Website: macys
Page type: delivery-shipping
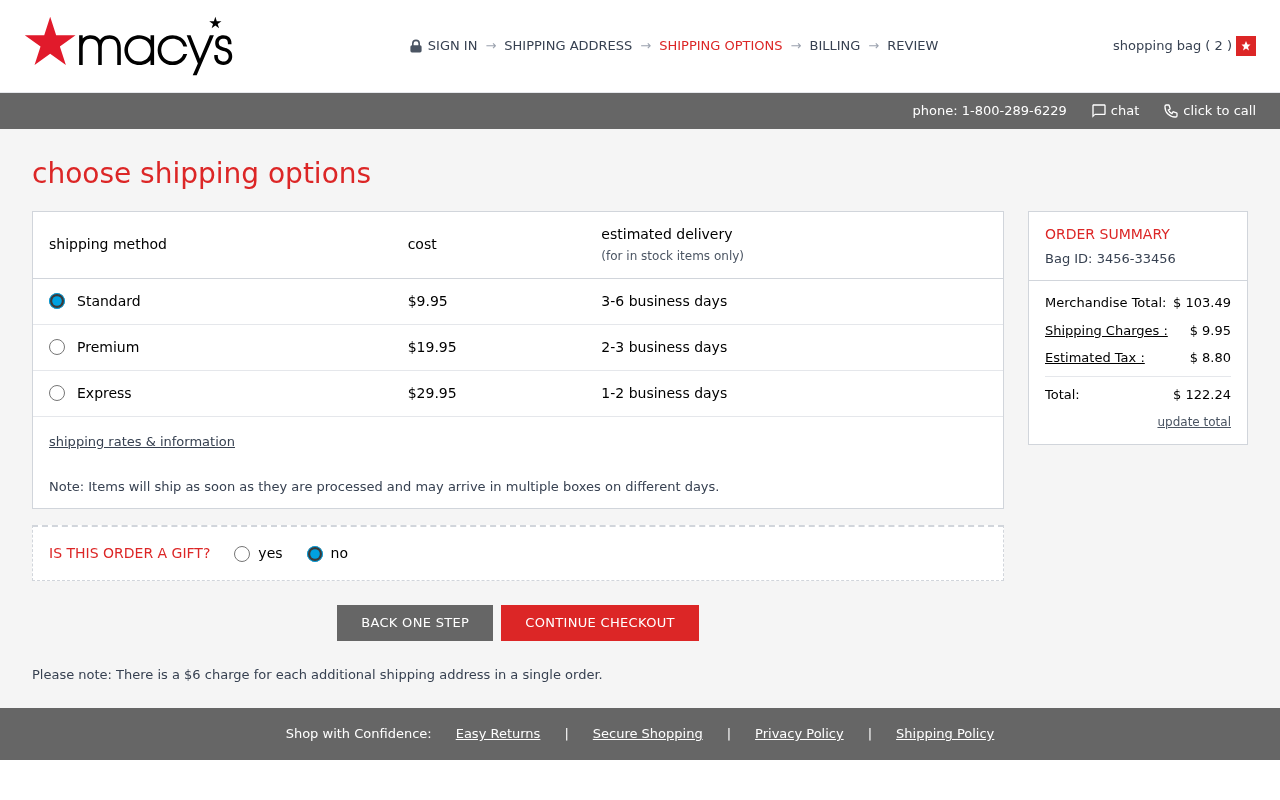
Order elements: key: ORDER_NUM_ITEMS
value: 2
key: ORDER_SHIPPING_COST
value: $ 9.95
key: ORDER_SHIPPING_COST
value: $9.95
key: ORDER_ID
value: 3456-33456
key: ORDER_SUBTOTAL
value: $ 103.49
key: ORDER_TAX
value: $ 8.80
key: ORDER_TOTAL
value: $ 122.24